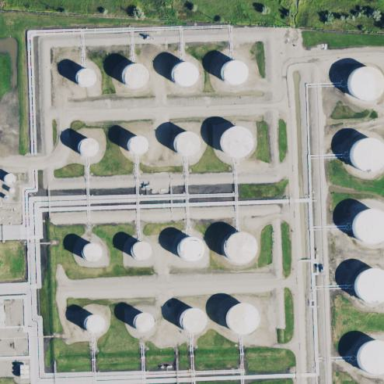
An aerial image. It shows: Industrial area used as oil tank farm.